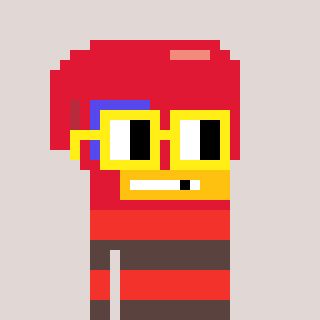
a pixel art character with square yellow glasses, a boxing glove-shaped head and a darkbrown-colored body on a warm background